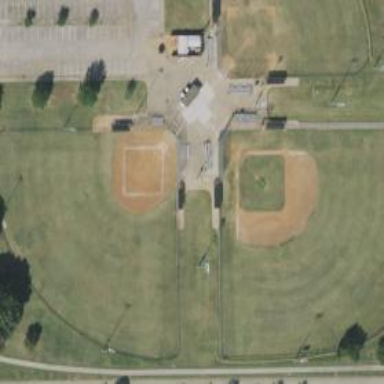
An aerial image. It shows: Grass pitch designated for softball.